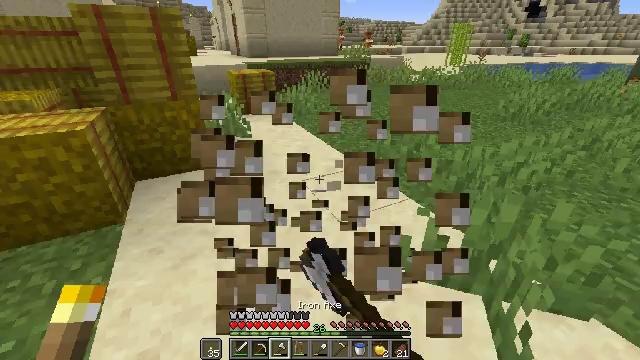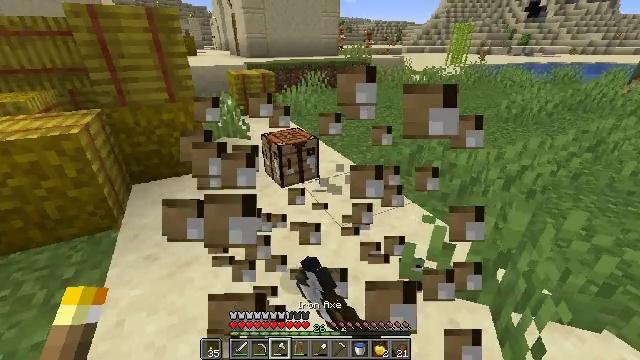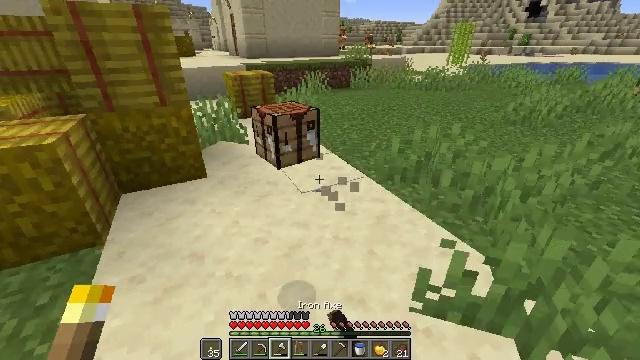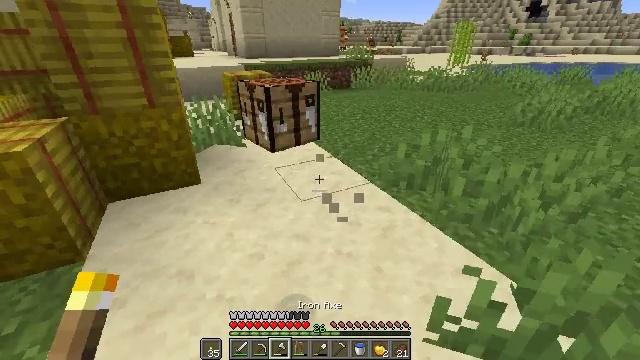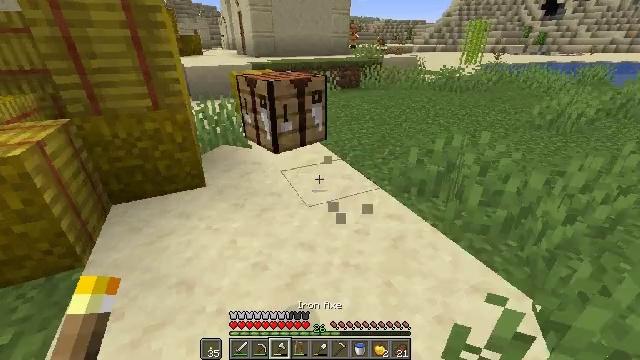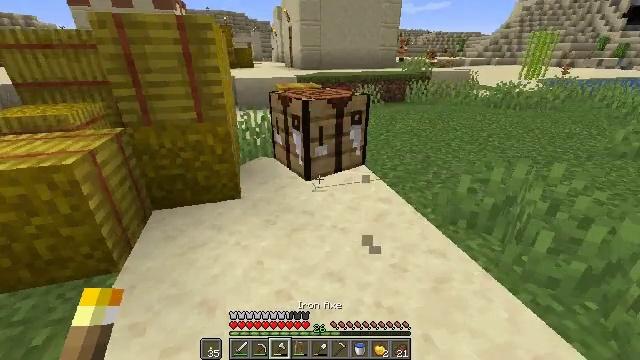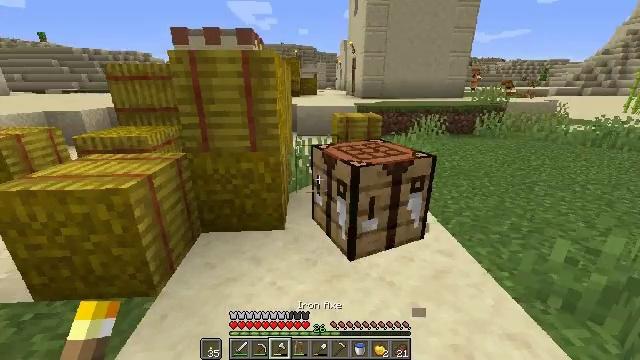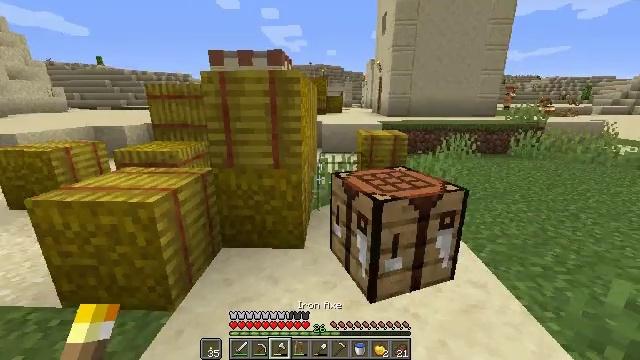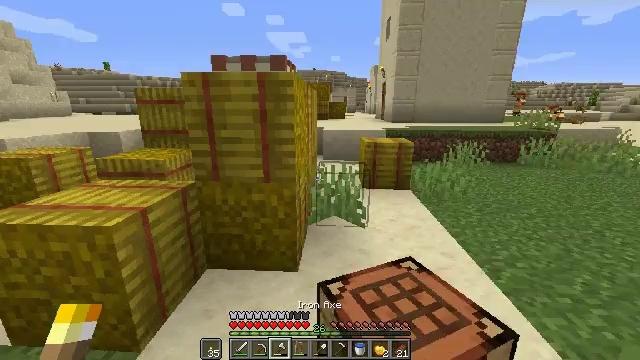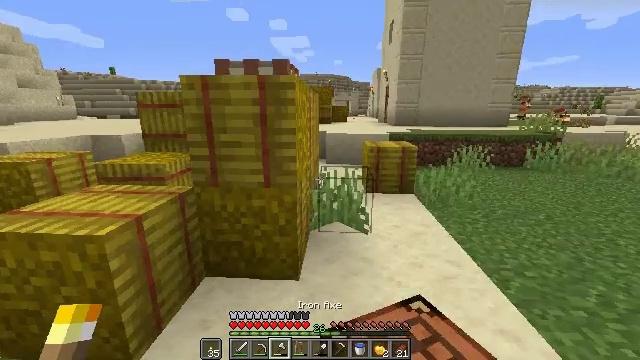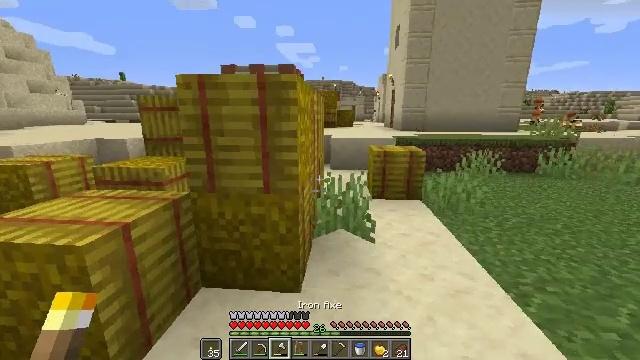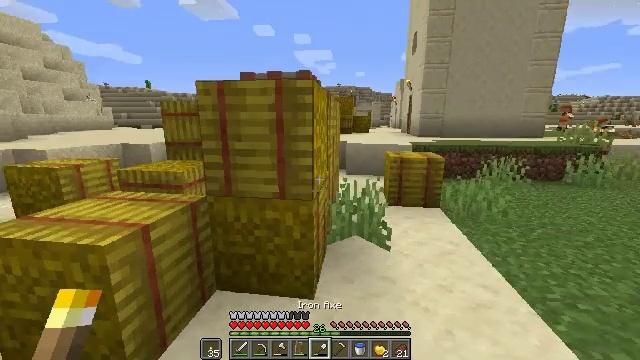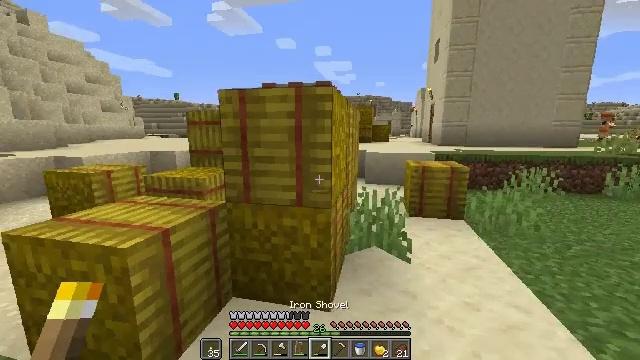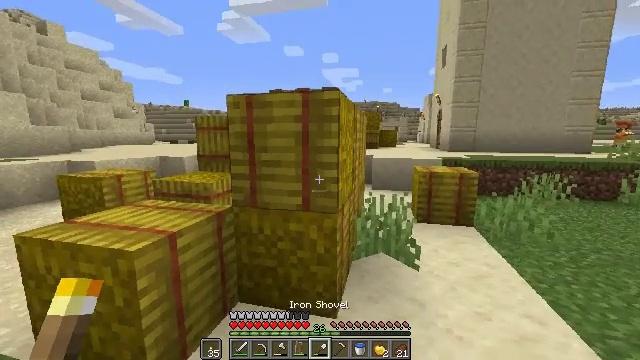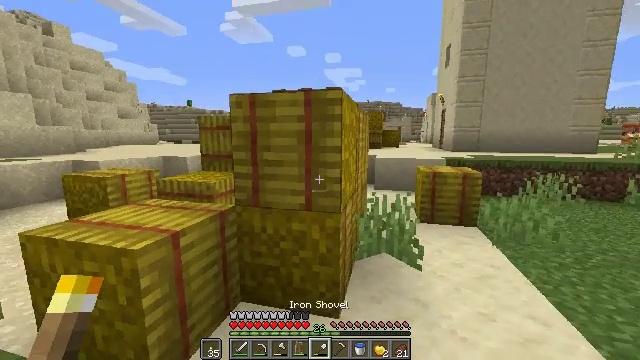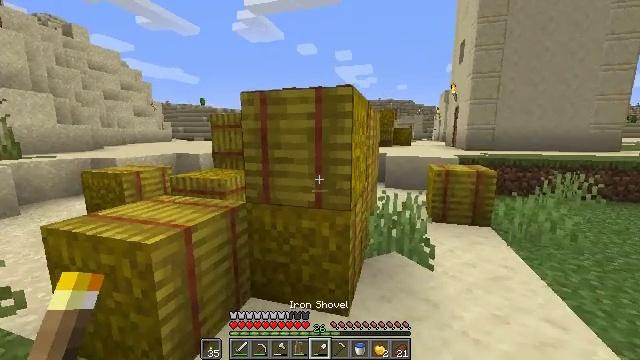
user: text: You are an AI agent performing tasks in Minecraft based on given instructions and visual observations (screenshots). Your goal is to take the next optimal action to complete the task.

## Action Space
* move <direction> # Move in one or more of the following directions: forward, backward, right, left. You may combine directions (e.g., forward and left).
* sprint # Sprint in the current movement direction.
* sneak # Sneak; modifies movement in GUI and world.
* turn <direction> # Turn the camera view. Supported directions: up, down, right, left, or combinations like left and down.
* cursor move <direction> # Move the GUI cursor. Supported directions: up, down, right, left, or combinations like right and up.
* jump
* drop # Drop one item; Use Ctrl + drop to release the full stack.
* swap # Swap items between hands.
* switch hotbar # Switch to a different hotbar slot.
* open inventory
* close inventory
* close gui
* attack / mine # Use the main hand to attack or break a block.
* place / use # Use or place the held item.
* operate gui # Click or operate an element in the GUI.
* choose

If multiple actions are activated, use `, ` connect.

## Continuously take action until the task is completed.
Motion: motion action
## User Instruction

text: Collect a hay block for crafting.
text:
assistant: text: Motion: move forward, attack / mine
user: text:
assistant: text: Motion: move forward, attack / mine
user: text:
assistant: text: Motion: move forward
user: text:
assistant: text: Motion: move forward, turn left
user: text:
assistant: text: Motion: move forward, turn left and up
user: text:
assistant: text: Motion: move forward, turn left and up
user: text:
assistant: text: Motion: move forward, turn left and up
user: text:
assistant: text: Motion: move forward, turn up
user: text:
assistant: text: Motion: no_op
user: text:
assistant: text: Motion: turn left
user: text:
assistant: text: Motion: turn left and up, switch to hotbar 5
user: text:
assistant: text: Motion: turn left and up, switch to hotbar 5
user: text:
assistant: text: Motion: turn left and up, switch to hotbar 5
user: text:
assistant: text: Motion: switch to hotbar 5
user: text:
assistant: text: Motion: turn left
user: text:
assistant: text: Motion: turn left
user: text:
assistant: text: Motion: turn left
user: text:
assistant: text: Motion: turn left
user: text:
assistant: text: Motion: turn left
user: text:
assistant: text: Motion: no_op
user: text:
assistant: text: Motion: turn left and down
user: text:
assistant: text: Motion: no_op
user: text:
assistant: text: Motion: no_op
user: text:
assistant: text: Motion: no_op
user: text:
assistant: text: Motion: no_op
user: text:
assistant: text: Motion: no_op
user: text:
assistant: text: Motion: switch to hotbar 6
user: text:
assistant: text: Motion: switch to hotbar 6
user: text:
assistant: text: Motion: switch to hotbar 6
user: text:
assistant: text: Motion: switch to hotbar 6